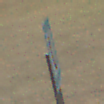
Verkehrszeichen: Fernsprecher
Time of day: Midday
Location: Outdoor (Nature)
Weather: Clear
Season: NotSpecified
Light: Natural